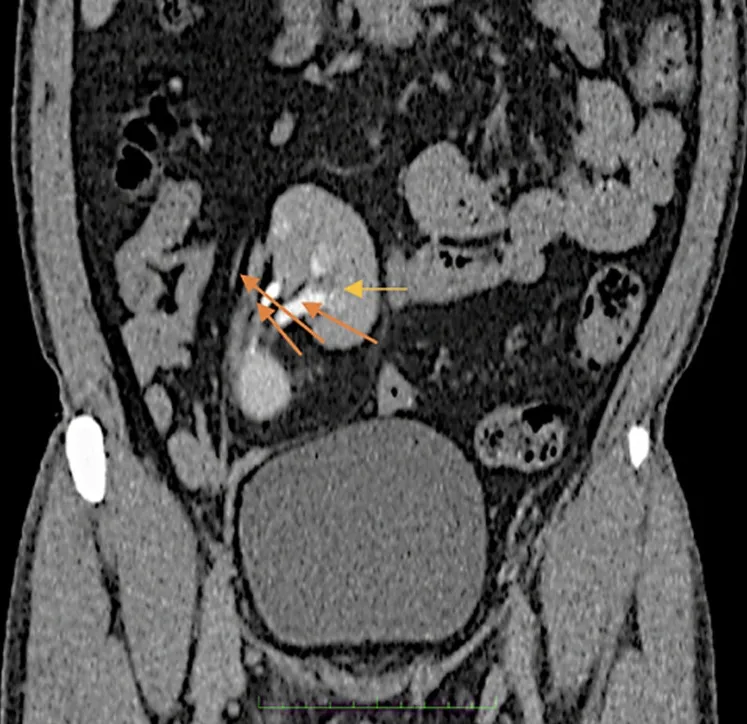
post-contrast coronal plane image of computer tomography urography showing right renal ectopia (yellow arrow) with triplication of the proximal ureter (orange arrows).
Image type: radiology (ct)